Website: lowes
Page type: payment
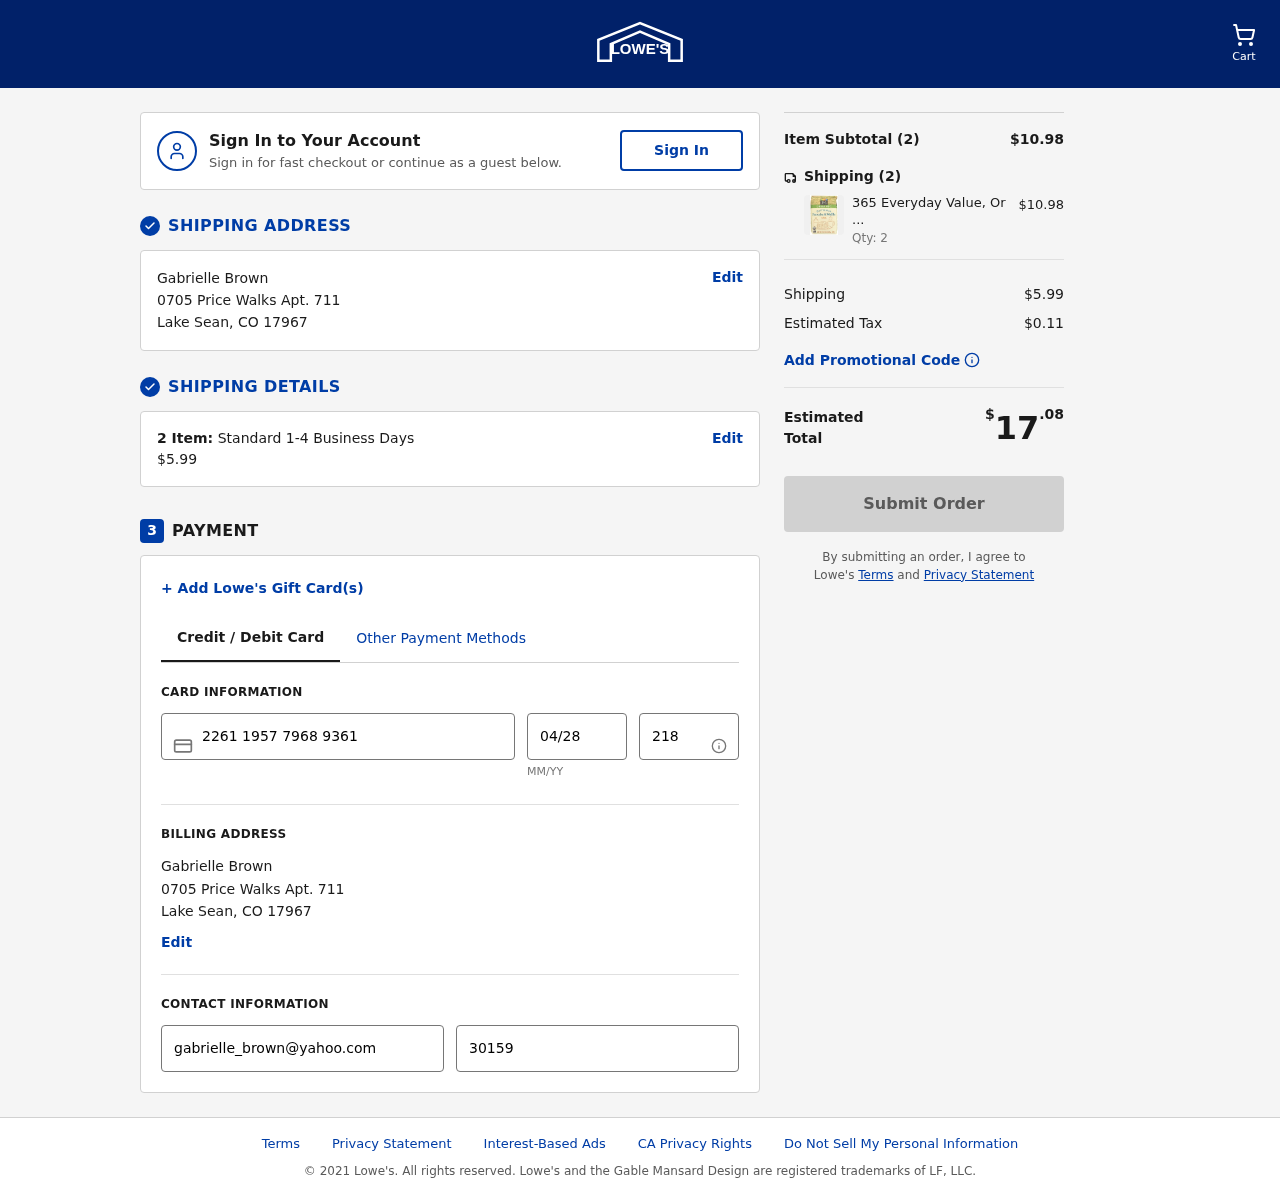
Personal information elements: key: PII_CARD_CVV
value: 218
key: PII_CARD_EXPIRY
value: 04/28
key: PII_CARD_NUMBER
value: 2261 1957 7968 9361
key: PII_CITY
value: Lake Sean
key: PII_EMAIL
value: gabrielle_brown@yahoo.com
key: PII_FULLNAME
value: Gabrielle Brown
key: PII_PHONE
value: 3015975933
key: PII_POSTCODE
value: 17967
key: PII_STATE_ABBR
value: CO
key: PII_STREET
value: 0705 Price Walks Apt. 711
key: PII_FULLNAME2
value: Gabrielle Brown
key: PII_STREET2
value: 0705 Price Walks Apt. 711
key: PII_CITY2
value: Lake Sean
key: PII_STATE_ABBR2
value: CO
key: PII_POSTCODE2
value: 17967
Product elements: key: PRODUCT1_NAME
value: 365 Everyday Value, Organic Buttermilk Pancake & Waffle Mix, 32 oz
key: PRODUCT1_PRICE
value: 5.49
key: PRODUCT1_QUANTITY
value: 2
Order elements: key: ORDER_NUM_ITEMS
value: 2
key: ORDER_SHIPPING_COST
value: $5.99
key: ORDER_NUM_ITEMS2
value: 2
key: ORDER_SUBTOTAL
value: $10.98
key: ORDER_NUM_ITEMS3
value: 2
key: ORDER_SHIPPING_COST2
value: $5.99
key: ORDER_TAX
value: $0.11
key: ORDER_TOTAL
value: $17.08